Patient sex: M
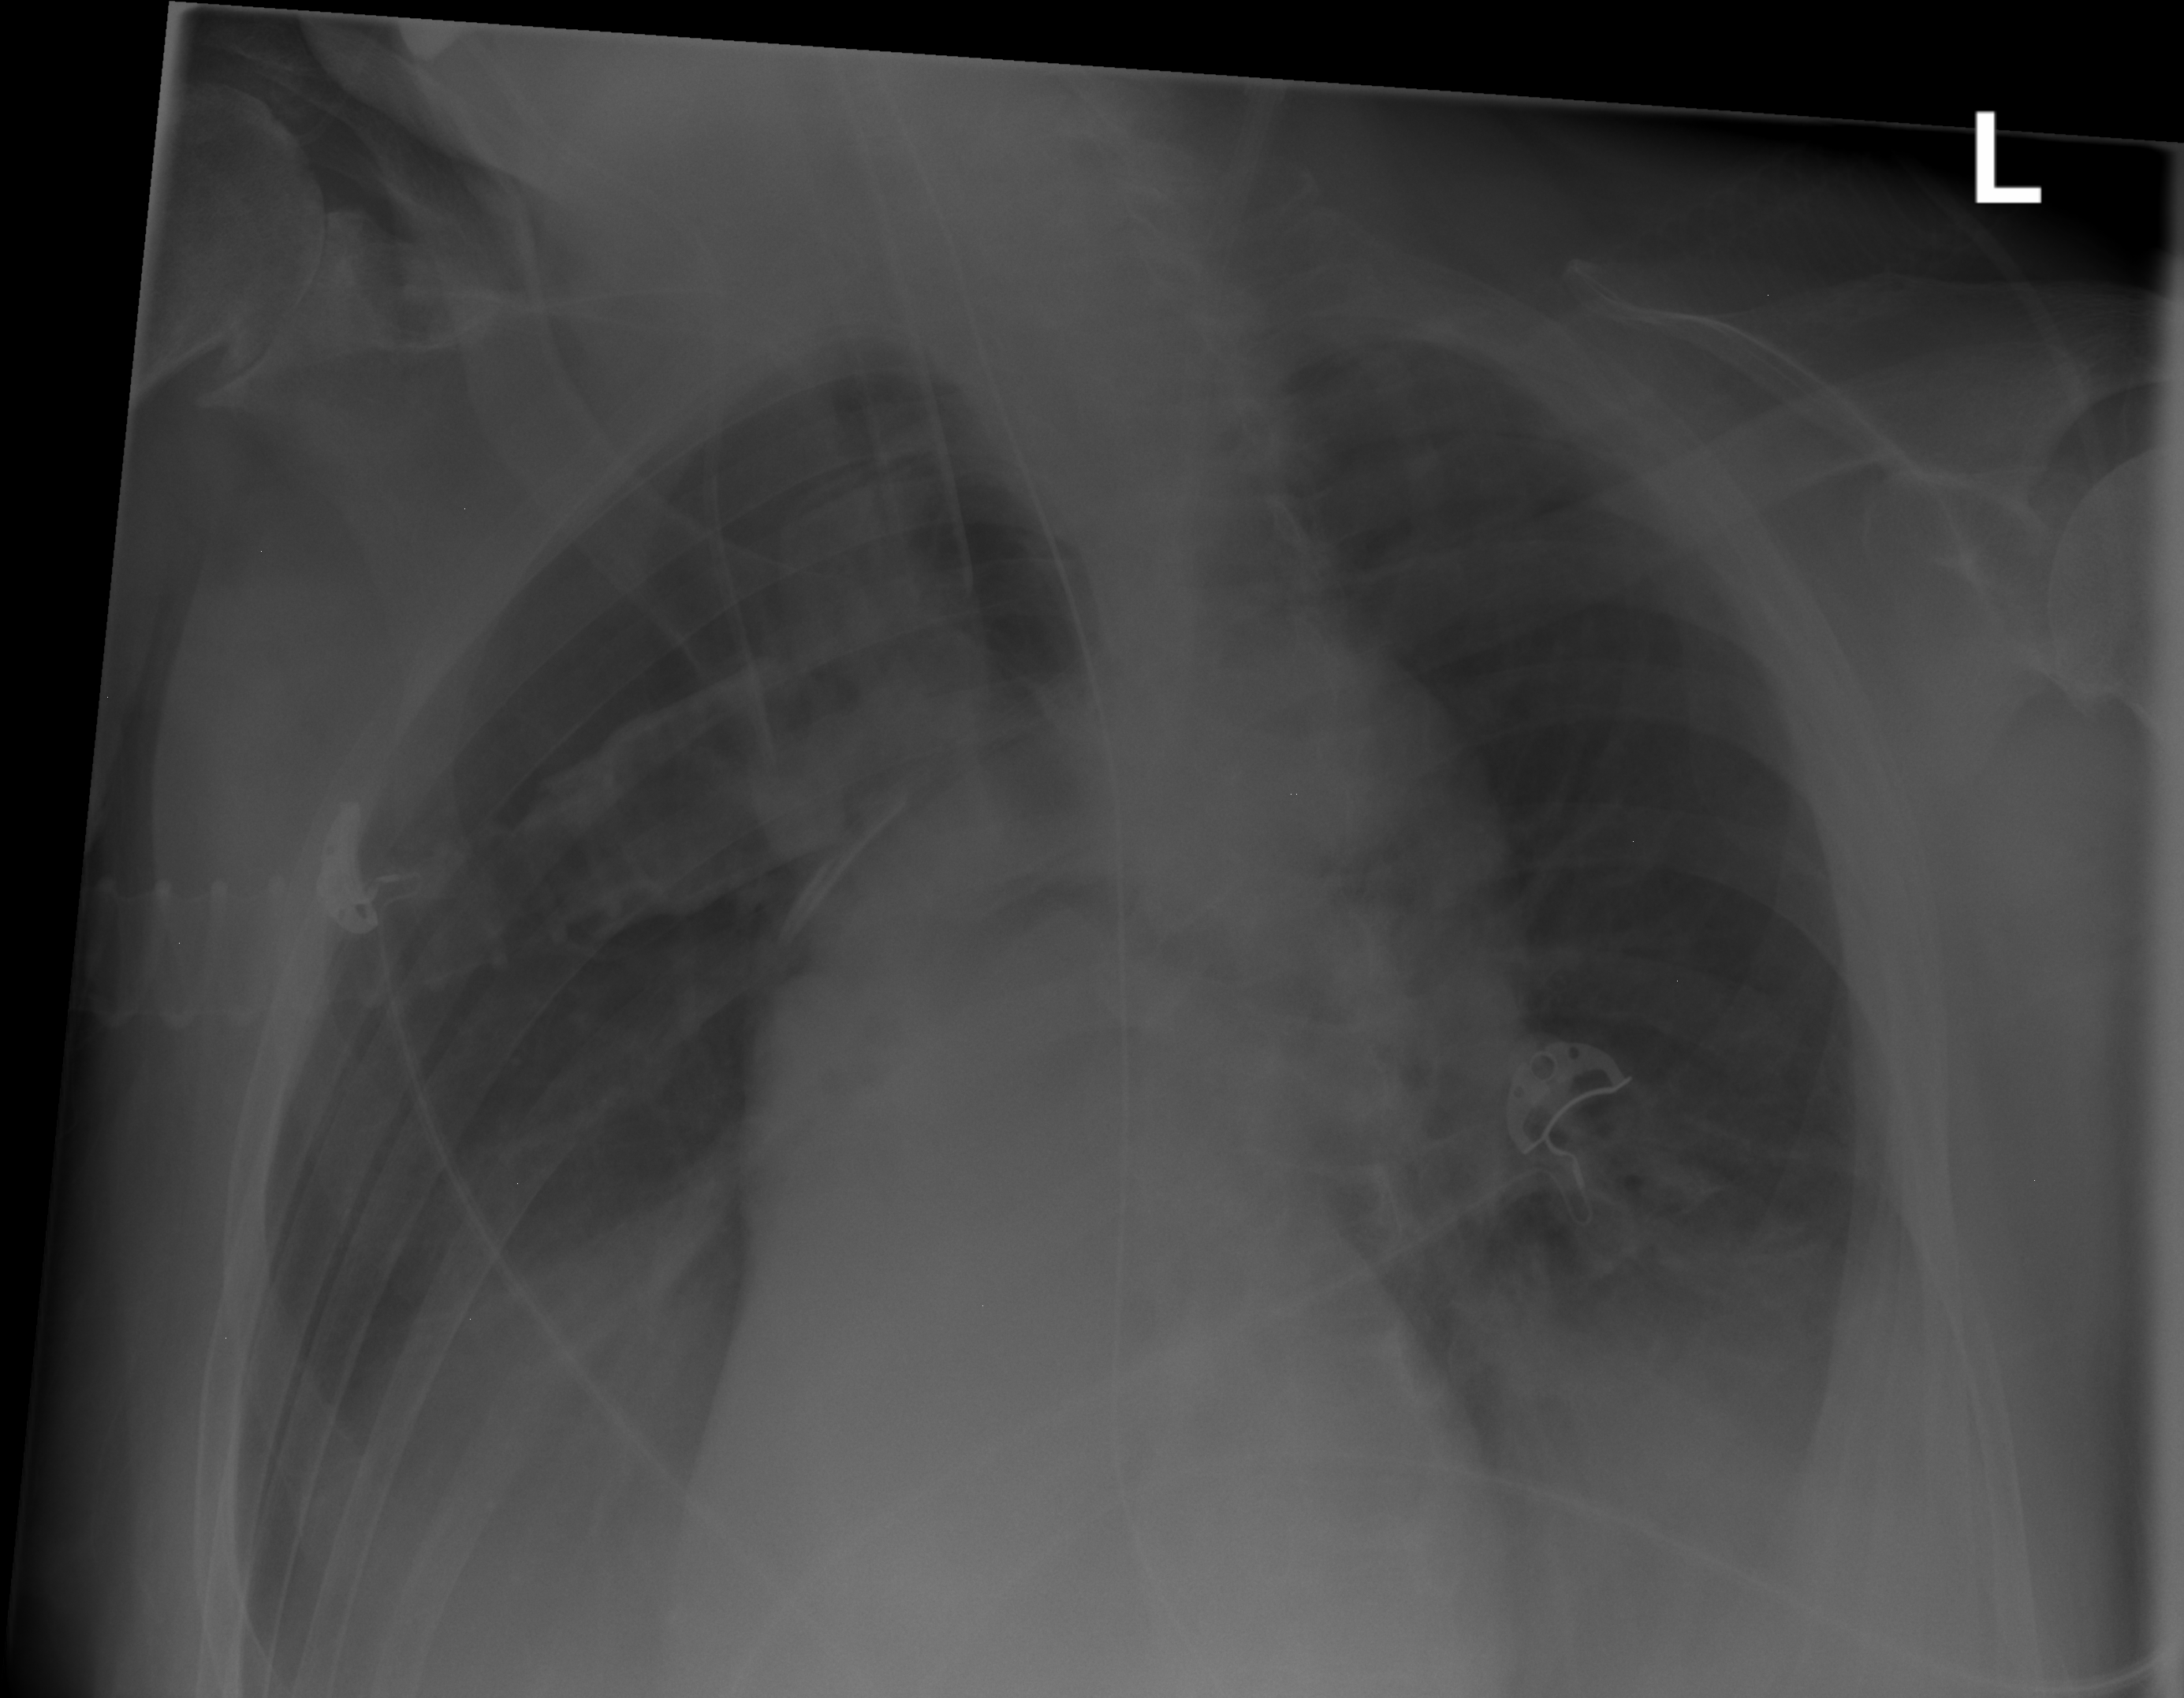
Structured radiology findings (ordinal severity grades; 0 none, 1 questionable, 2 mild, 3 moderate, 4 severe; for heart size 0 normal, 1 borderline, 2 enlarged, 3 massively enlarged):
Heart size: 0
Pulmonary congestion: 2
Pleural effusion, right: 0
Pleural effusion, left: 2
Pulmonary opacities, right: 0
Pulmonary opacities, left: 3
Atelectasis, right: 2
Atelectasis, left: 2